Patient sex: M
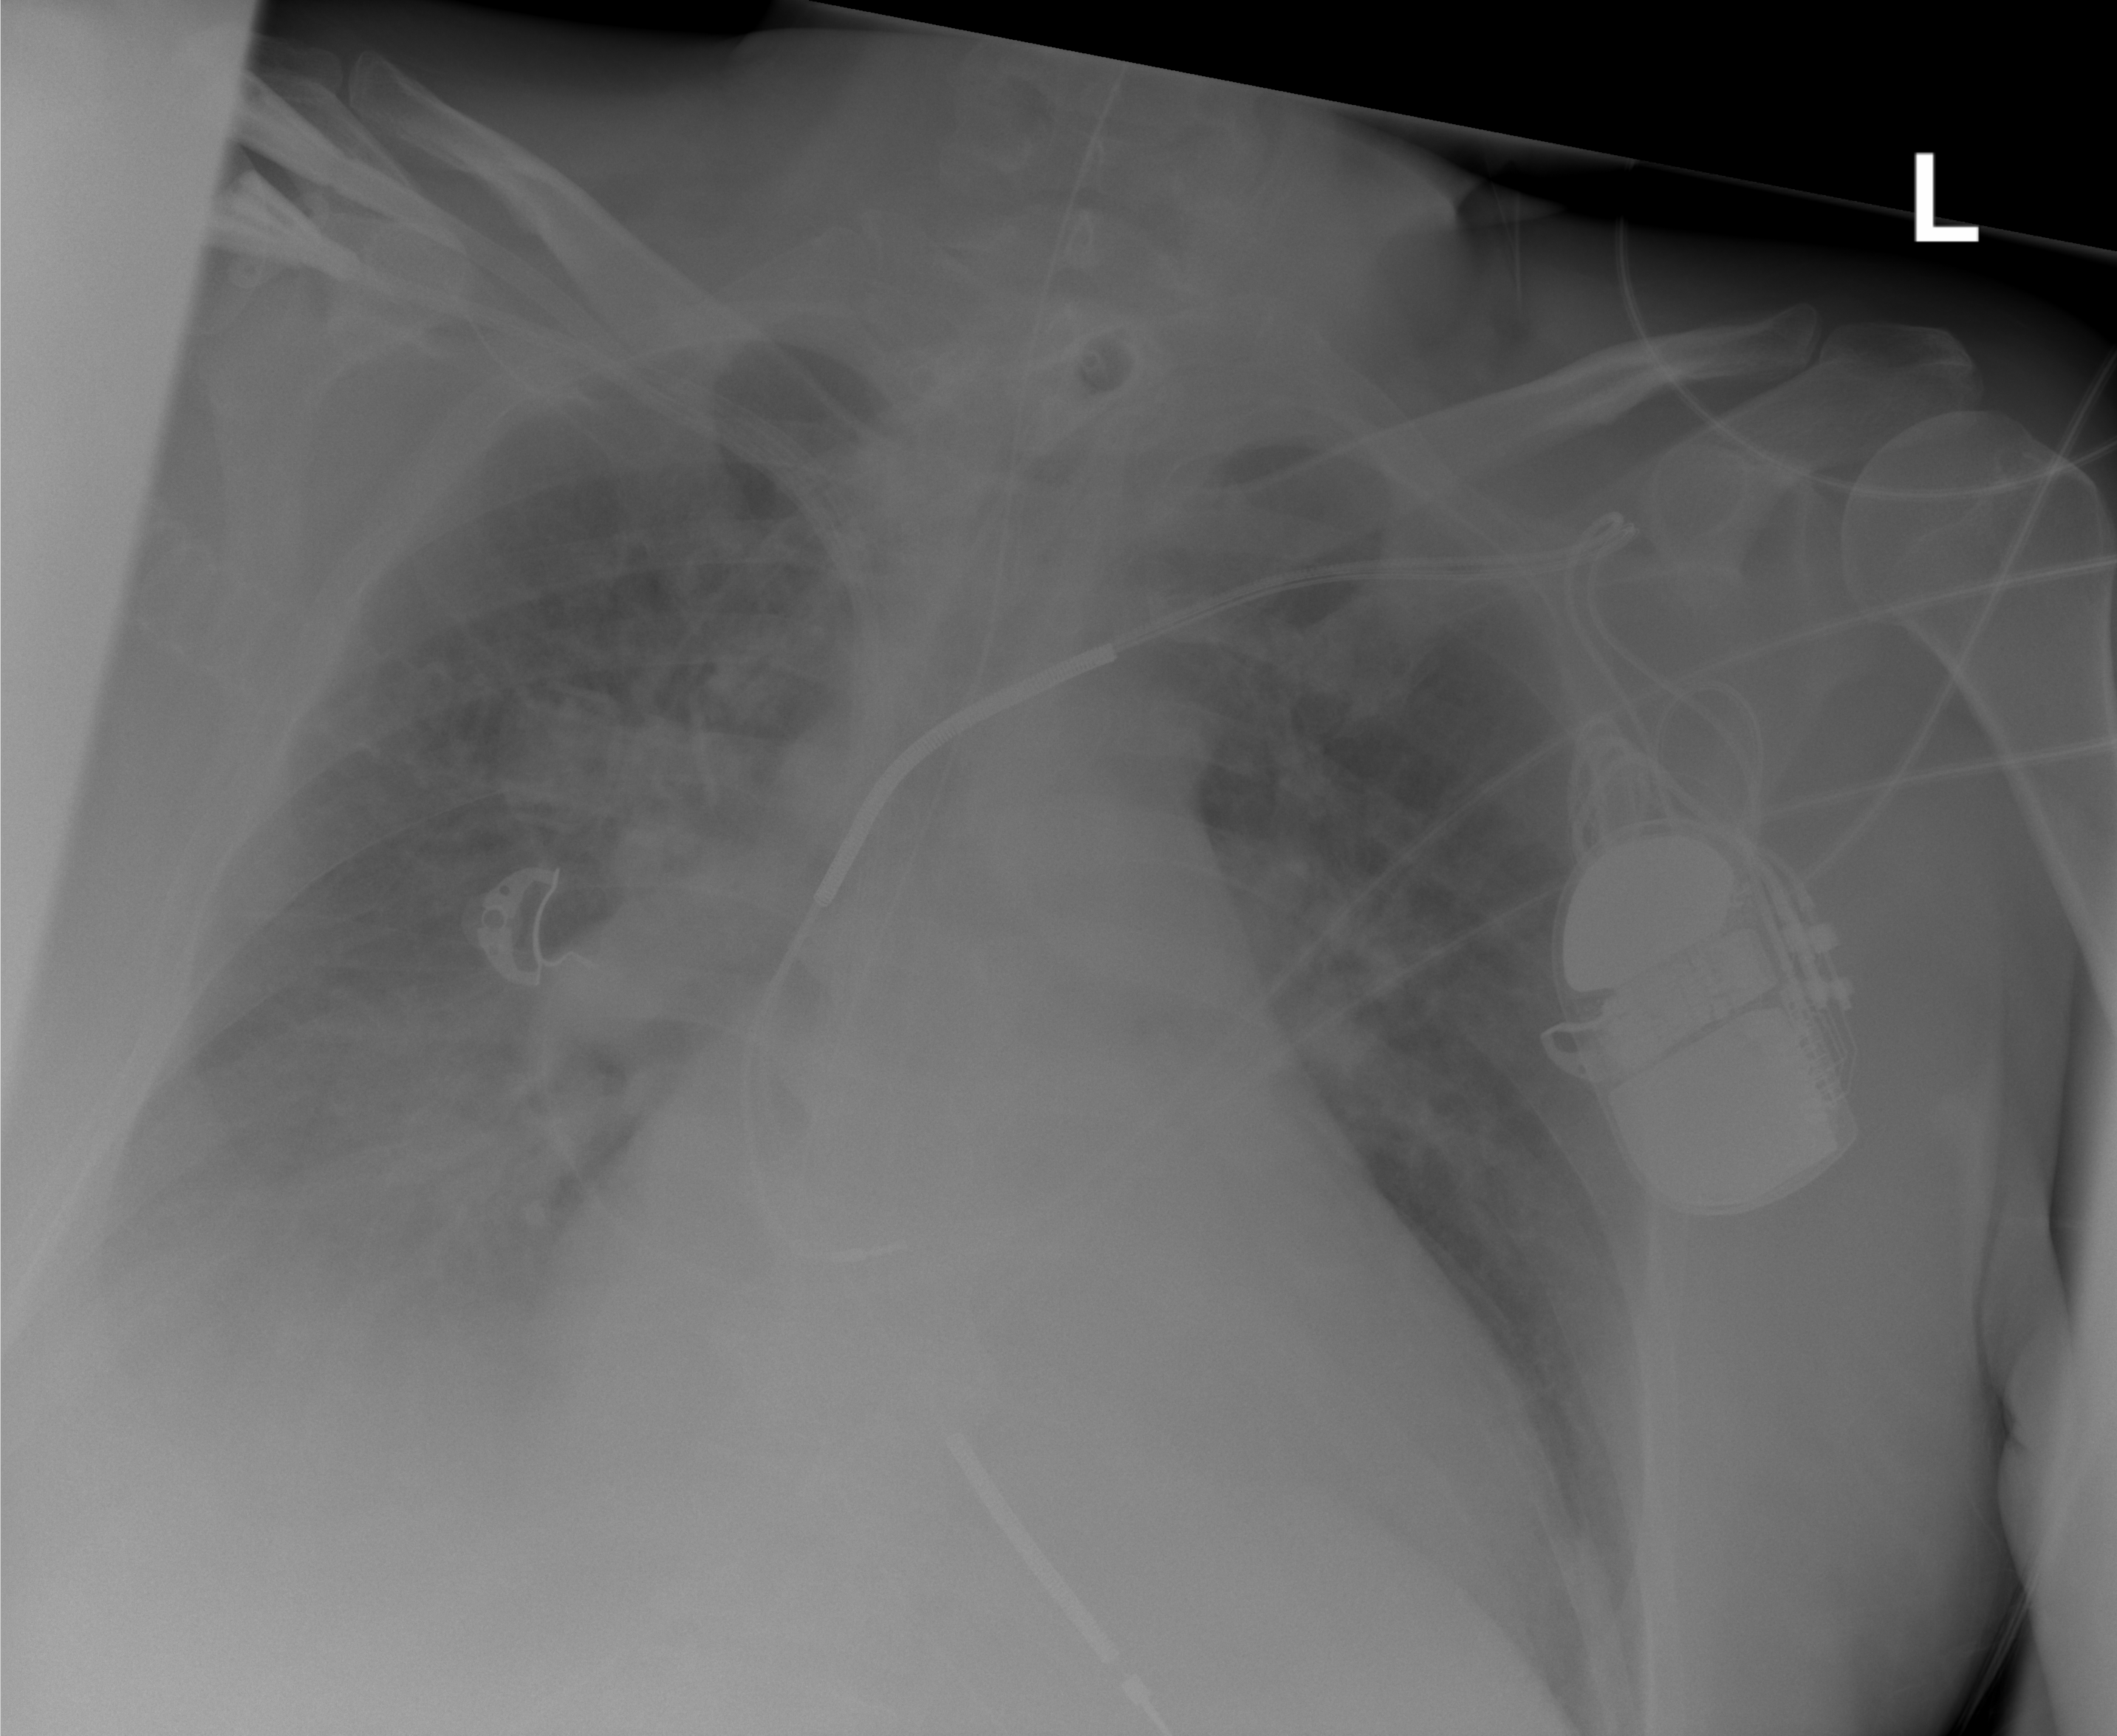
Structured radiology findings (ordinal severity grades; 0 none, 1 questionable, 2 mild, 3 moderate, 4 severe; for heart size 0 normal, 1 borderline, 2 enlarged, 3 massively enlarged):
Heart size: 2
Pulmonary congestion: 2
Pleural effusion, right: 2
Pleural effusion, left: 0
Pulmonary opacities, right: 2
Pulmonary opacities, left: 0
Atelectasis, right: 2
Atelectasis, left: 2